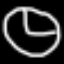
Label: clock